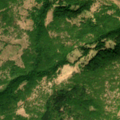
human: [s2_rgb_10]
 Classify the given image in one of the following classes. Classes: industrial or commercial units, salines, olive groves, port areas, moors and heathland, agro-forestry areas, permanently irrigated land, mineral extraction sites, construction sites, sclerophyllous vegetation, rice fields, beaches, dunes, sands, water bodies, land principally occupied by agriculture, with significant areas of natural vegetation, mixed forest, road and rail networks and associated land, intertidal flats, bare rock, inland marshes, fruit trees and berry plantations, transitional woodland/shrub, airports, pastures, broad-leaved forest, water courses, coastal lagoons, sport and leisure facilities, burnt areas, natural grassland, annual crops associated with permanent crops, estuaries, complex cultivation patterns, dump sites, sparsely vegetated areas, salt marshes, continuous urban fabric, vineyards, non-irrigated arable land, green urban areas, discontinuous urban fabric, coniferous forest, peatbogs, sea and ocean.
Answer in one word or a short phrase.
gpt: broad-leaved forest, natural grassland, transitional woodland/shrub